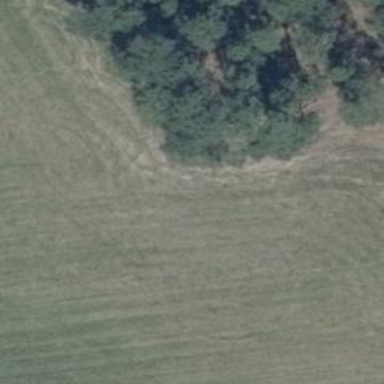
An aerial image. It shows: Shelter that serves as hunting stand.